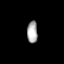
Tissue: prostate
Cell type: T cells
Senescence score: 0.3271
Nuclear area (px): 223
Mean DAPI intensity: 173.013